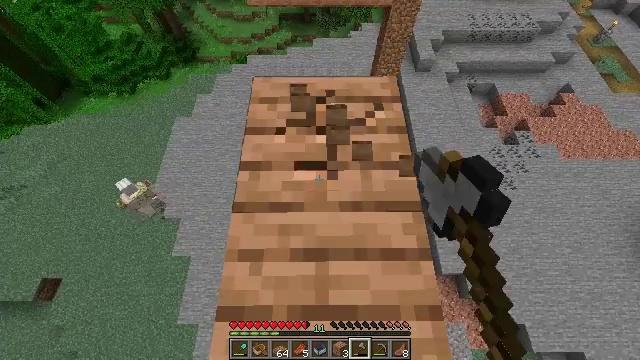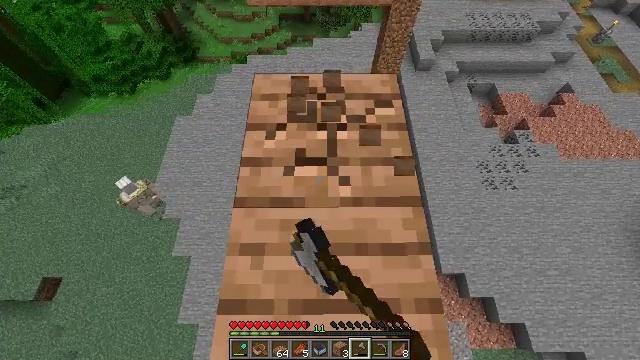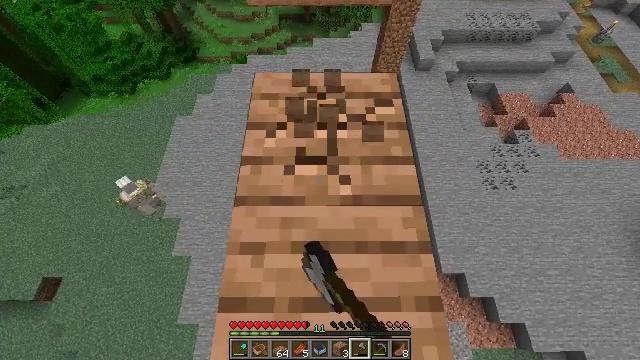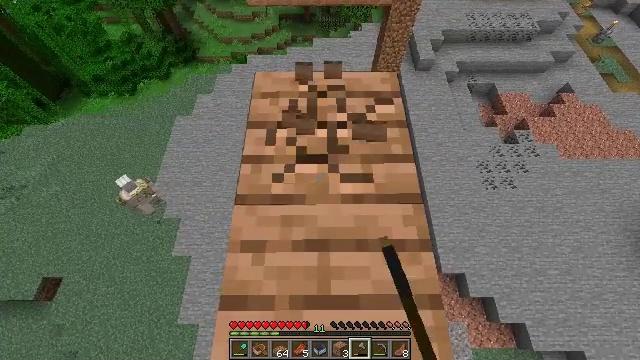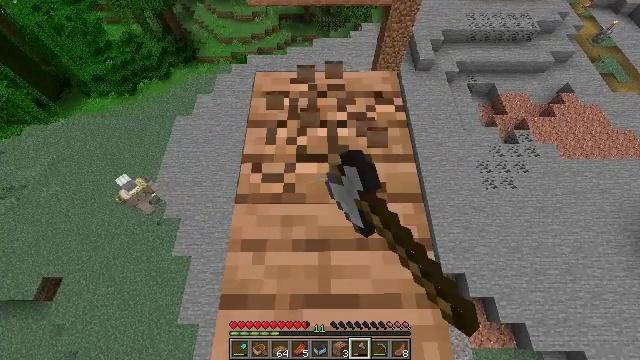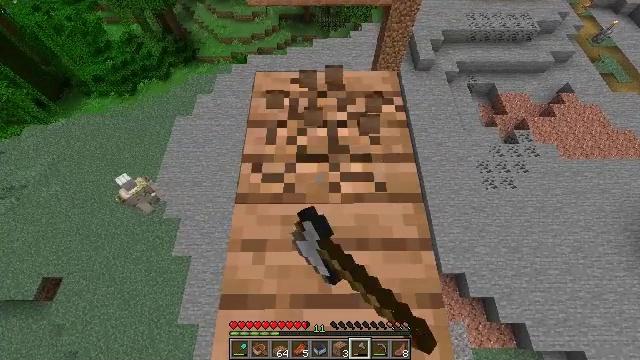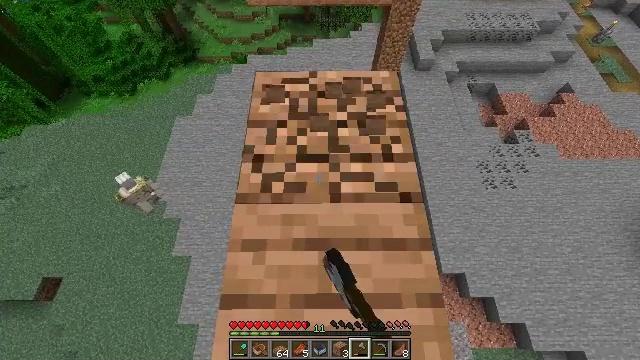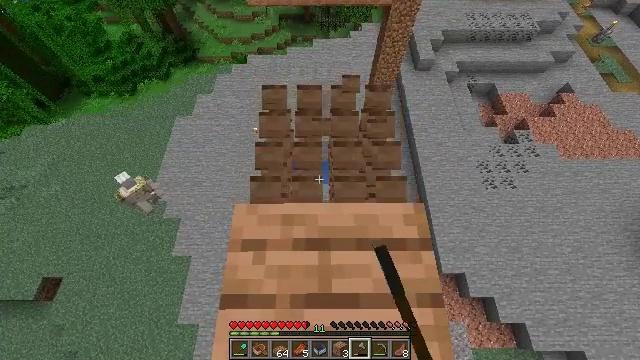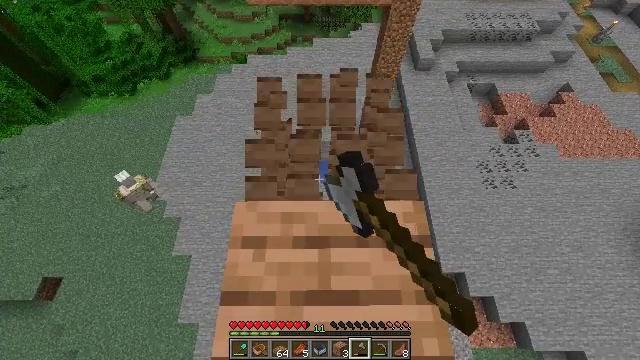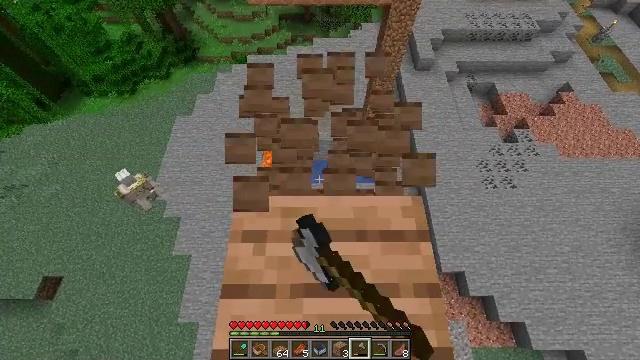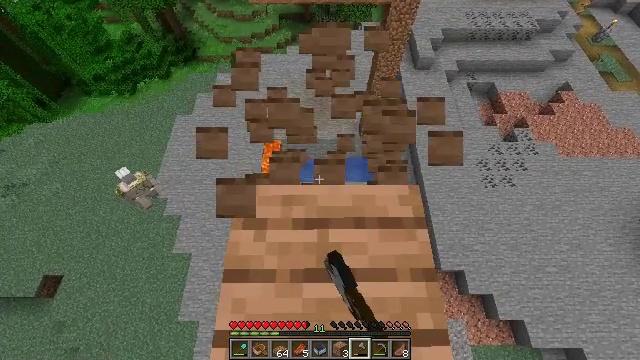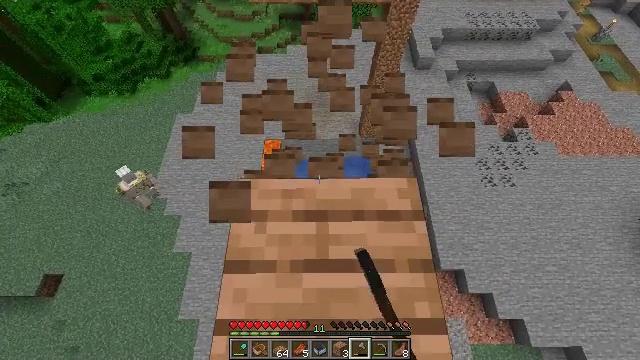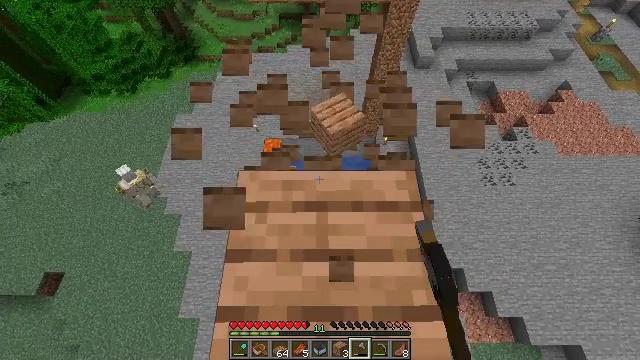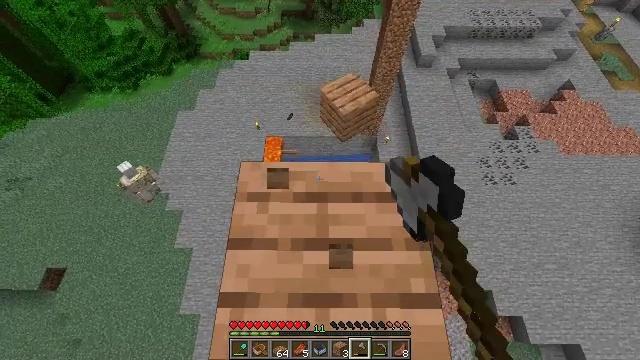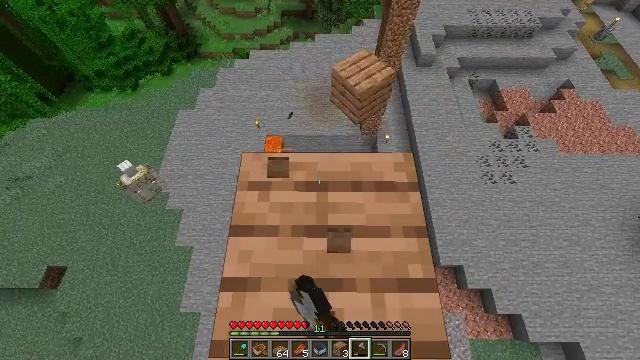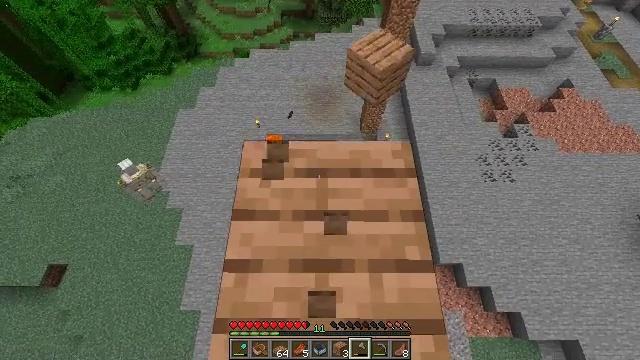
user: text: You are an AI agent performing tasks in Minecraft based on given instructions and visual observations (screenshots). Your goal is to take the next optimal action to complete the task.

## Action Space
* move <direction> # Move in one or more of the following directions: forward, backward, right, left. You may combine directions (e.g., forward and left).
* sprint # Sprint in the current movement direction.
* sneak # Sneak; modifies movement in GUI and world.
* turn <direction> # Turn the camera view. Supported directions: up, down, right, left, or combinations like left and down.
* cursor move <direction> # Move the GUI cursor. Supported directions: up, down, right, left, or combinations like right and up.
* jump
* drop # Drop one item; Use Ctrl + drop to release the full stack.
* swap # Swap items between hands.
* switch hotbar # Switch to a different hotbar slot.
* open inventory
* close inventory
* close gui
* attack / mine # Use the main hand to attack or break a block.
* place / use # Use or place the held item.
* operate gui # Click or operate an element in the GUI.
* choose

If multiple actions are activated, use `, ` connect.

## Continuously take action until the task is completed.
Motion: motion action
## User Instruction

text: Break the jungle planks to recycle them.
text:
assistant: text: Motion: sneak, attack / mine
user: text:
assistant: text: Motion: sneak, attack / mine
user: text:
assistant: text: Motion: sneak, attack / mine
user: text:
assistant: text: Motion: sneak, attack / mine
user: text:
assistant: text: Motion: sneak, attack / mine
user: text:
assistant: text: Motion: sneak, attack / mine
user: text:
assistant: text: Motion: sneak, attack / mine
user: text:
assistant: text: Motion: move back, sneak, attack / mine
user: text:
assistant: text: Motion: move back, sneak, attack / mine
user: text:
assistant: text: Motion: move back, sneak, attack / mine
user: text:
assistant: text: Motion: move back, sneak, attack / mine
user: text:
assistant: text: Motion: move back, sneak, attack / mine
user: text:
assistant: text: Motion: move back, sneak, attack / mine
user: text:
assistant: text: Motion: move back, sneak, attack / mine
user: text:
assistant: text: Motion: move back, sneak, attack / mine
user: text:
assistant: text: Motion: move back, sneak, attack / mine
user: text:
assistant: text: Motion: move back, sneak, attack / mine
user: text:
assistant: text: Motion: sneak, attack / mine
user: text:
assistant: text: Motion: sneak, attack / mine
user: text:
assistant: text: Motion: sneak, attack / mine
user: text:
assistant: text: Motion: sneak, attack / mine
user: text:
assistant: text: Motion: sneak, attack / mine
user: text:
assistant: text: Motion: sneak, attack / mine
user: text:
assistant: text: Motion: sneak, attack / mine
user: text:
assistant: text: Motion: sneak, attack / mine
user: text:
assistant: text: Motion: sneak, attack / mine
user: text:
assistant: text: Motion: sneak, attack / mine
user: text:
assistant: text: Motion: move back, sneak, attack / mine
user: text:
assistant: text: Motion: move back, sneak, attack / mine
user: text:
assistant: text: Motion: move back, sneak, attack / mine